Question: I have two tables, for example ONE and TWO, my tables are bigger and with different structures, but have some fields that coincide.

How can I get the table QUERY?
I can do it with just one table WITH GROUP and SUM, but how can I add the last column in QUERY? Is it possible?
'''
SELECT Date, SUM(Apples), SUM(Oranges) FROM One
GROUP BY Date
'''
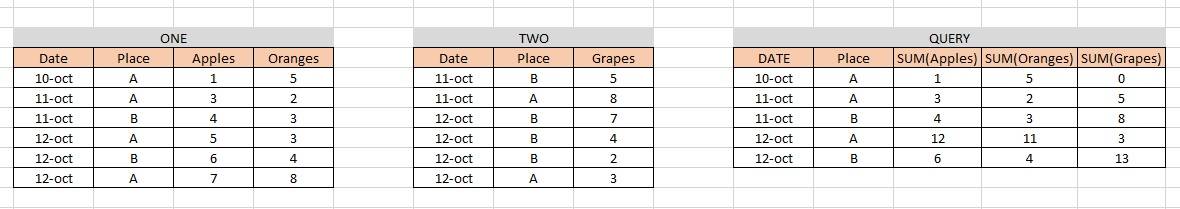
Answer: '''
SELECT Date, one.place, SUM(Apples), SUM(Oranges), SUM(Grapes)
FROM One left join Two on one.place = two.place and one.[Date] = two.[Date]
GROUP BY Date
'''